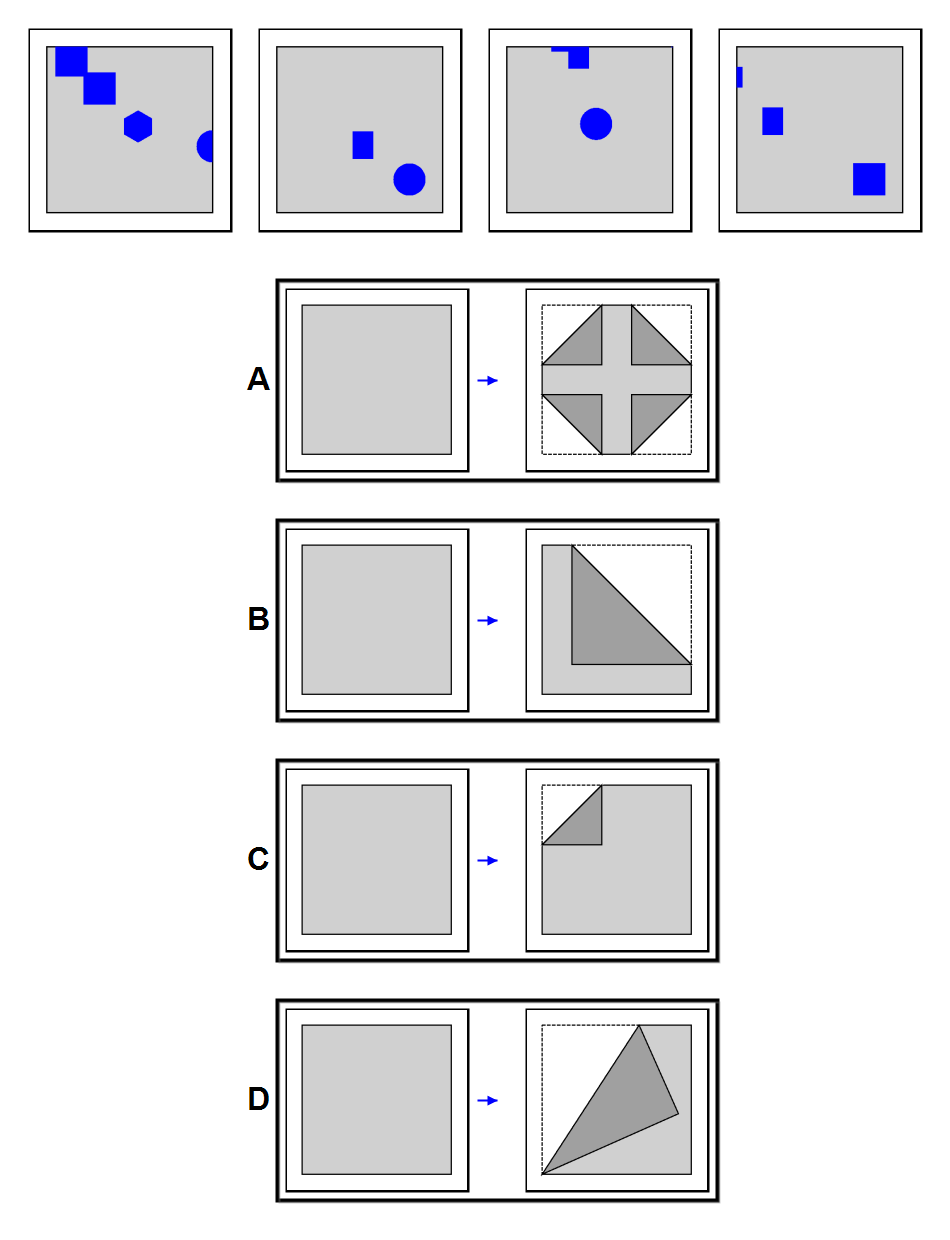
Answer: A